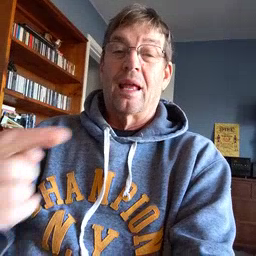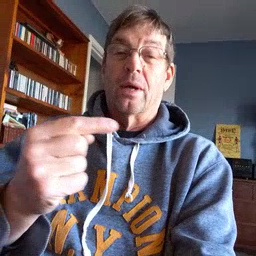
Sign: owie